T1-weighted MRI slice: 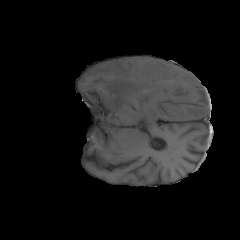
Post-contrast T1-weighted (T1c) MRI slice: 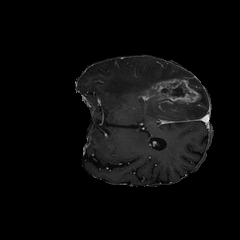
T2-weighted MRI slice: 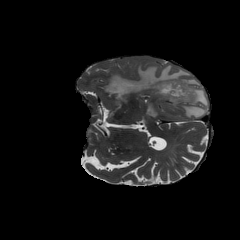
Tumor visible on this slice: yes